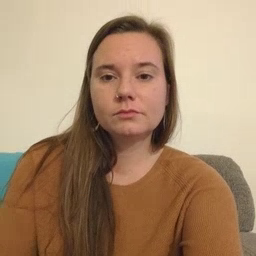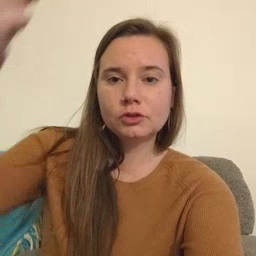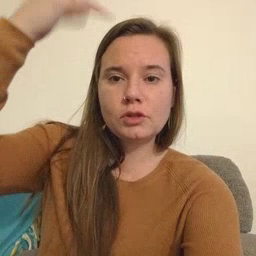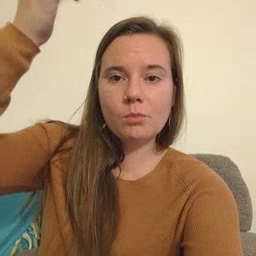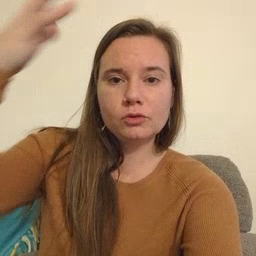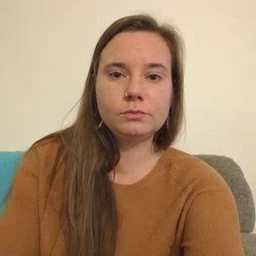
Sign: shower